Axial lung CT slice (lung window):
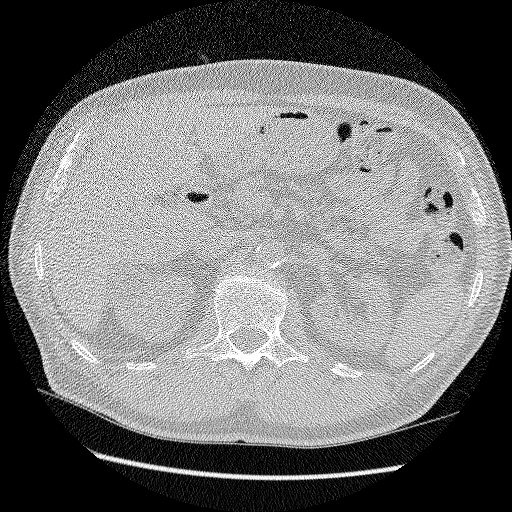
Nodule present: no